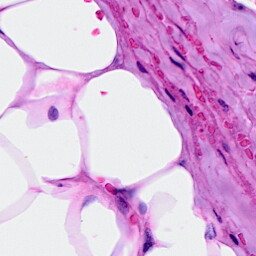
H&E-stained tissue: Breast